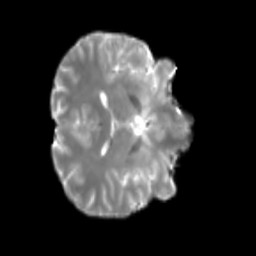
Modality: T2w
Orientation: axial
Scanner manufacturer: siemens
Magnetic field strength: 3 T
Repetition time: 4 s
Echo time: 0.0594 s